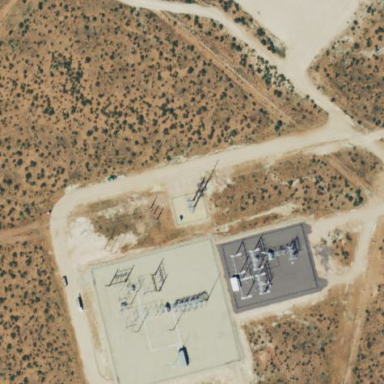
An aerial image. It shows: Industrial power substation surrounded by fence.